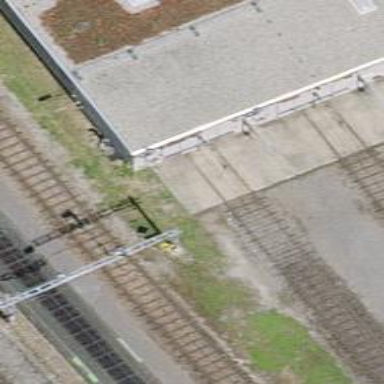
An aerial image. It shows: Single-track electrified railway yard with contact line electrification.